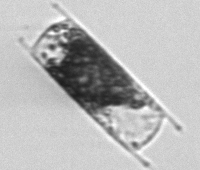
Label: Hemiaulus